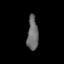
Tissue: lung
Cell type: Epithelial cells
Senescence score: 0.1904
Nuclear area (px): 363
Mean DAPI intensity: 107.193